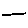
Label: line